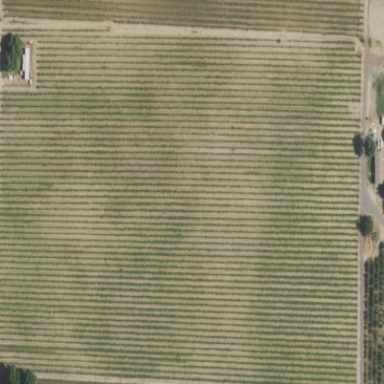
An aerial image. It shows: Vineyard.